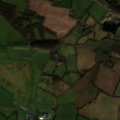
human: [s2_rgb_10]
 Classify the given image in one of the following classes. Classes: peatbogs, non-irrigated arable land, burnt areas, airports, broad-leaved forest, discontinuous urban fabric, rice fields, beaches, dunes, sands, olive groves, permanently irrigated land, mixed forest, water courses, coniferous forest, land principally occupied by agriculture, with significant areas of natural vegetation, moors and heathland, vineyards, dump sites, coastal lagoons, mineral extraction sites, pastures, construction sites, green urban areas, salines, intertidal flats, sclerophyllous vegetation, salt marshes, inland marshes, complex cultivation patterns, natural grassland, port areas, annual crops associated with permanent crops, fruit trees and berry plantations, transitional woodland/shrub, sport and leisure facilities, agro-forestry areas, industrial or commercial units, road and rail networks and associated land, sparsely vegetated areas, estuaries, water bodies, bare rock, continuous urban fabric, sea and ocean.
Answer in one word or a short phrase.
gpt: non-irrigated arable land, pastures, land principally occupied by agriculture, with significant areas of natural vegetation